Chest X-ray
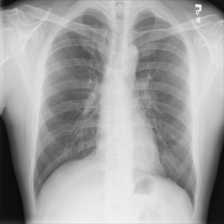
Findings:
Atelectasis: negative
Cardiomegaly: negative
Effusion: negative
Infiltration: negative
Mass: negative
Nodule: negative
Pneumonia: negative
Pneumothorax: negative
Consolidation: negative
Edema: negative
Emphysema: negative
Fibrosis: negative
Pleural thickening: negative
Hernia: negative